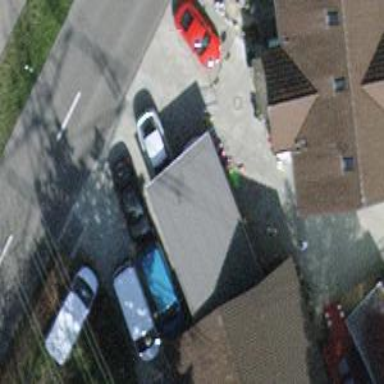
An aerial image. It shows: Garage building with flat roof.